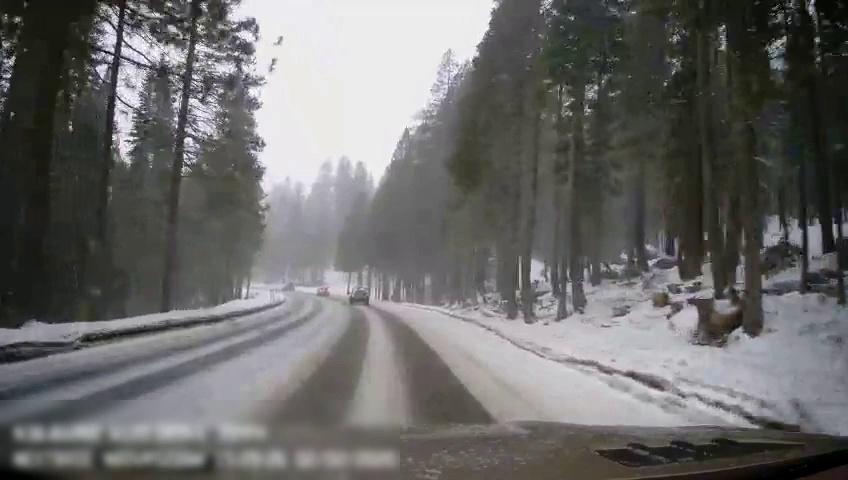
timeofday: Day
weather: Snowy
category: Drivable Space
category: Vehicles | Car
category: Vehicles | SUV